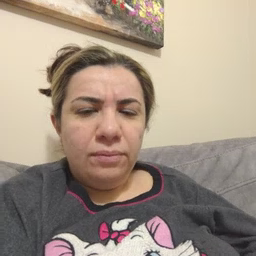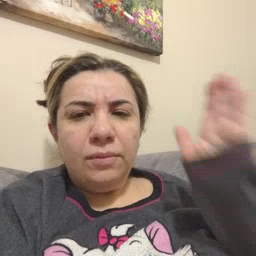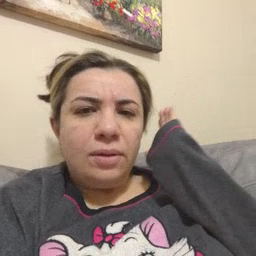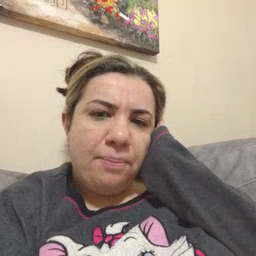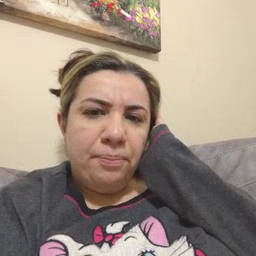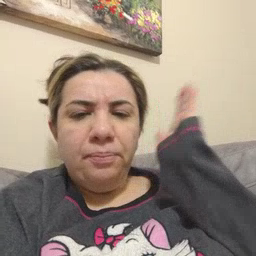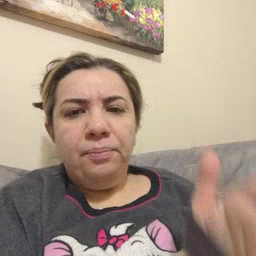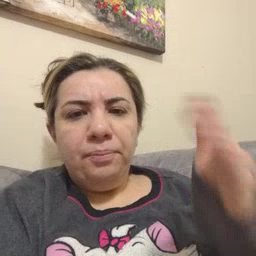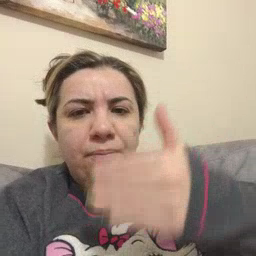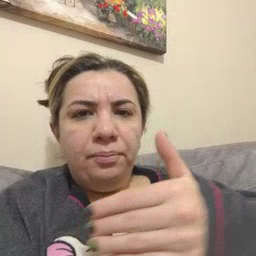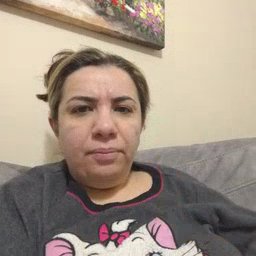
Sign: bedroom